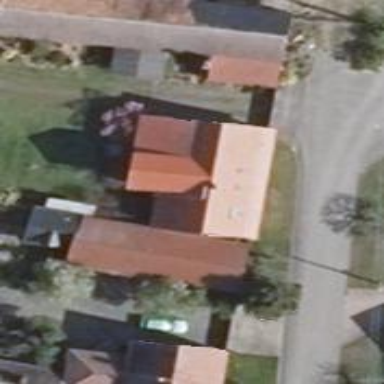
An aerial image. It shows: Charming house with gabled roof. The roof is red in color and oriented along the building.